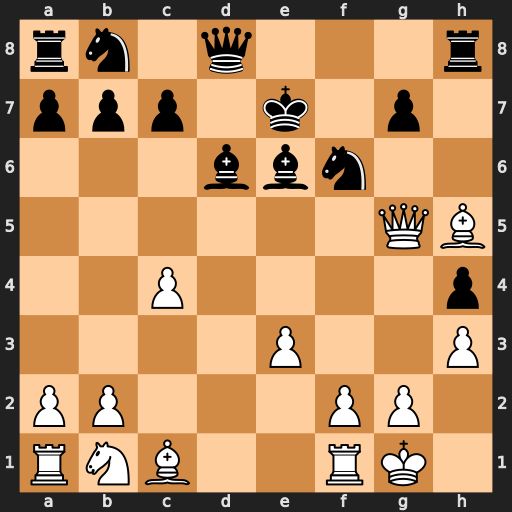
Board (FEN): rn1q3r/ppp1k1p1/3bbn2/6QB/2P4p/4P2P/PP3PP1/RNB2RK1
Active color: w
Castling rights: -
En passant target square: -
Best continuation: Qxg7+ Bf7 Qxf7#